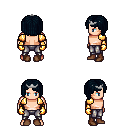
a pixel art fantasy rpg character, male body template, human, light skin, gold arm armor, metal pants, raven pageboy hairstyle, silver tiara, gold gloves, brown shoes, four views (front, back, left, right), 2x2 character sprite sheet, small pixel art, hard edges, no anti-aliasing